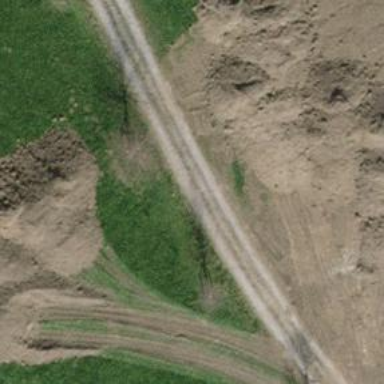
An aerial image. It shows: Track with compacted grade3 surface.